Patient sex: M
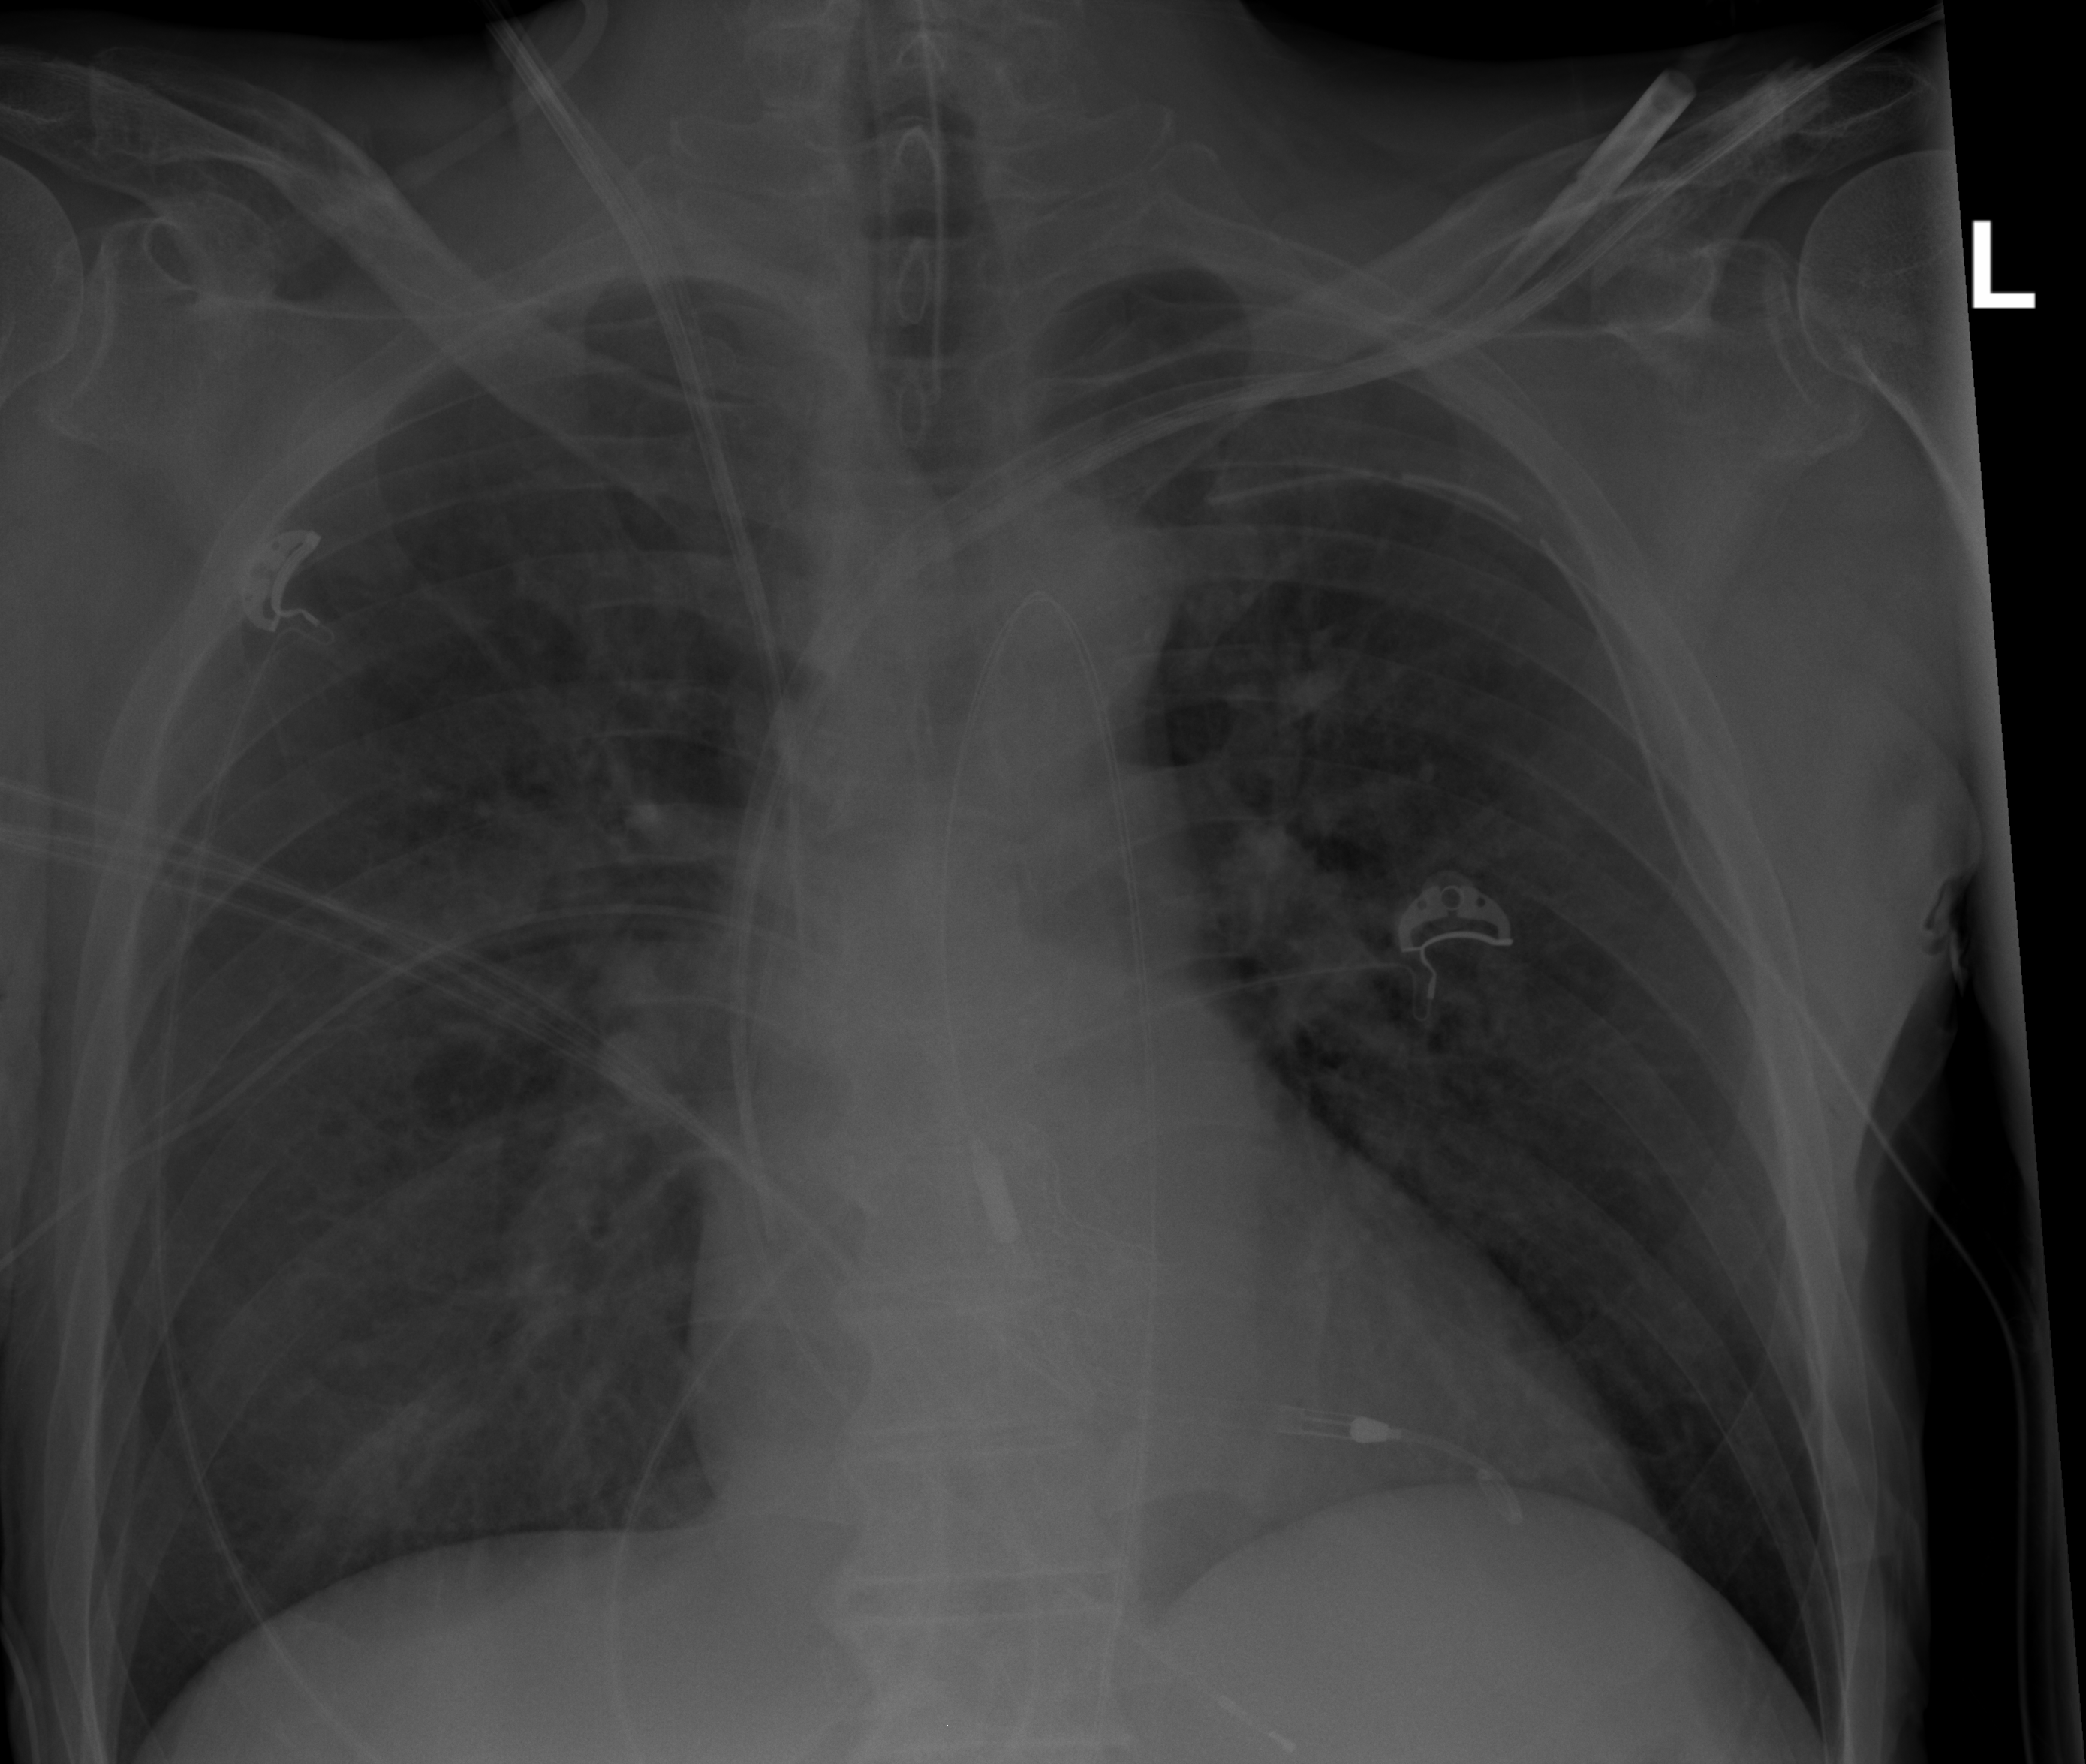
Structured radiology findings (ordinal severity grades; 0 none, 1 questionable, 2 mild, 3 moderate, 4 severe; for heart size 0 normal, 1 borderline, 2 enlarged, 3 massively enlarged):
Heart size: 0
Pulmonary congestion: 2
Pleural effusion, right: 0
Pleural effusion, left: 0
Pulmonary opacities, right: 1
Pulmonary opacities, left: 1
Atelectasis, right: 0
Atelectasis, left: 0